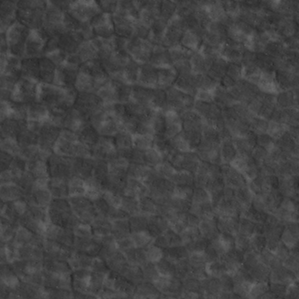
Label: non_frost